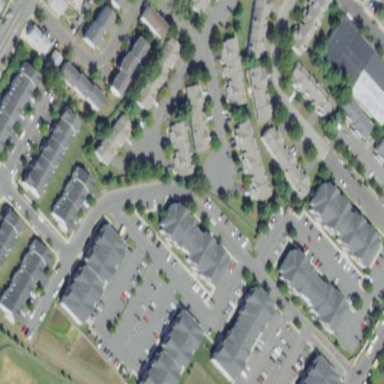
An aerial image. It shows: Residential area consisting of condominiums.